Interaction volume radius: 5 \u00c5
Interaction volume height: 10 \u00c5
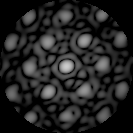
Disorder parameter: 0.2972